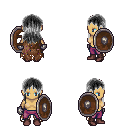
a pixel art fantasy rpg character, female body template, human, tanned skin, brown tattered cape, magenta pants, gray unkempt hairstyle, metal gloves, maroon shoes, shield, four views (front, back, left, right), 2x2 character sprite sheet, small pixel art, hard edges, no anti-aliasing